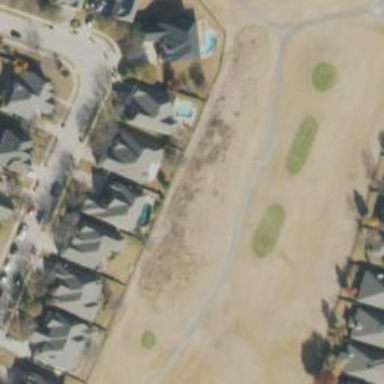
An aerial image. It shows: Area of rough grass used for golf.